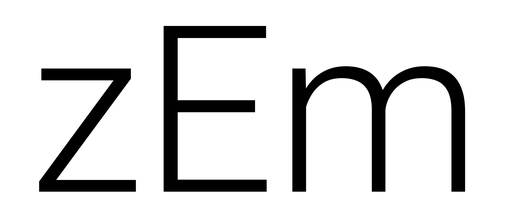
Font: Roboto_Light